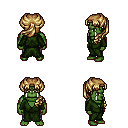
a pixel art fantasy rpg character, male body template, orc, green skin, green robe, metal pants, blonde princess hairstyle, four views (front, back, left, right), 2x2 character sprite sheet, small pixel art, hard edges, no anti-aliasing